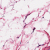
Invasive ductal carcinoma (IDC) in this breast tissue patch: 0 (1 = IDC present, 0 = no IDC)